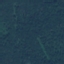
Land use / land cover: Forest